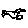
Label: bird